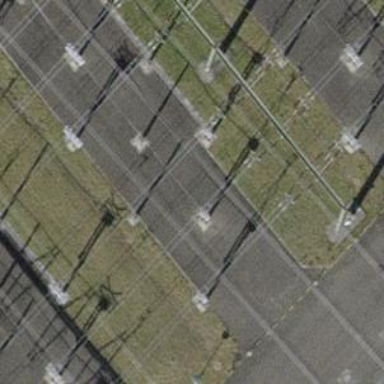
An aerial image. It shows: Switch used for power control.